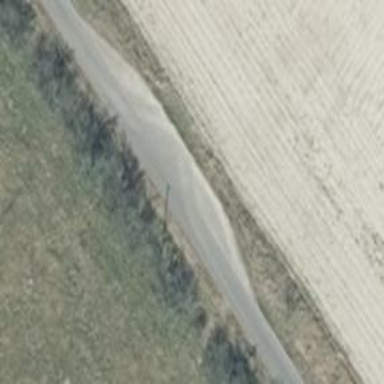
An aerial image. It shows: Passing place on the road.